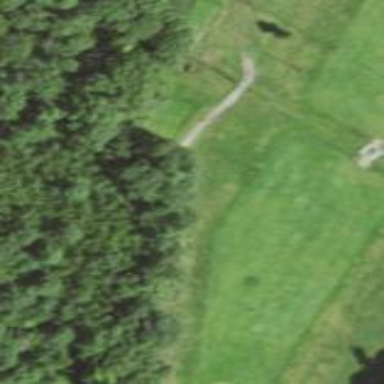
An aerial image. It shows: Golf fairway surrounded by grass.